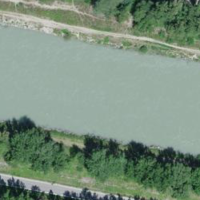
EUNIS habitat code: 15
Species observed at this site:
Saponaria ocymoides
Hirundo rustica
Plantago major